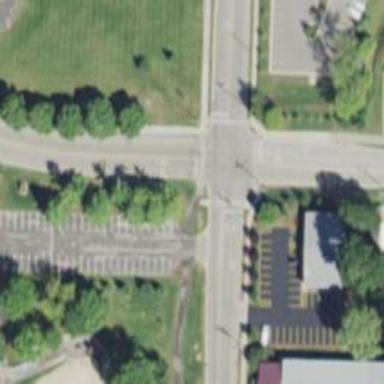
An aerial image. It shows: Marked crossing on footway.